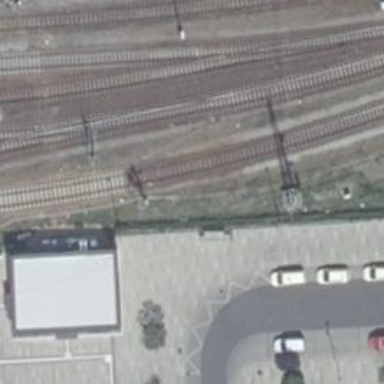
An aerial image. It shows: Railway signal.